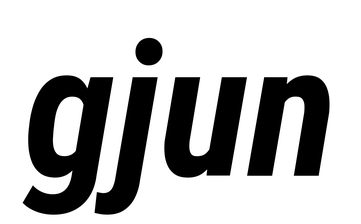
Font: Roboto-Italic_Condensed_Bold_Italic